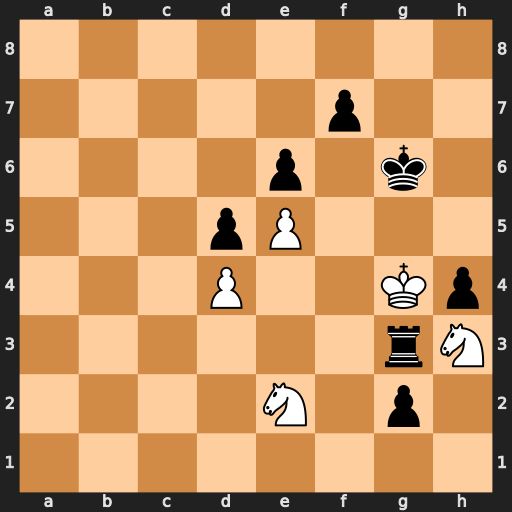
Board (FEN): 8/5p2/4p1k1/3pP3/3P2Kp/6rN/4N1p1/8
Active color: w
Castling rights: -
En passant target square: -
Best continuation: Nxg3 hxg3 Nf4+ Kg7 Nxg2